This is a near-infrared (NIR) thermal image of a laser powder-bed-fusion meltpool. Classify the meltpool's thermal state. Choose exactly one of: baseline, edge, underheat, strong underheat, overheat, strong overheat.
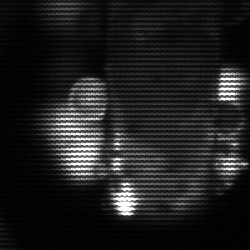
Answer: strong underheat